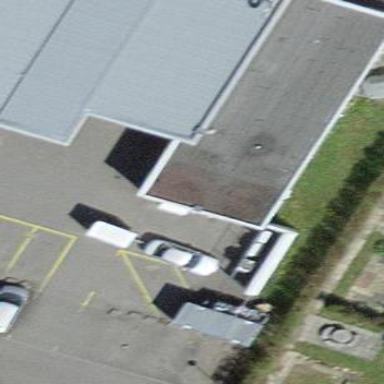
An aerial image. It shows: Commercial building.